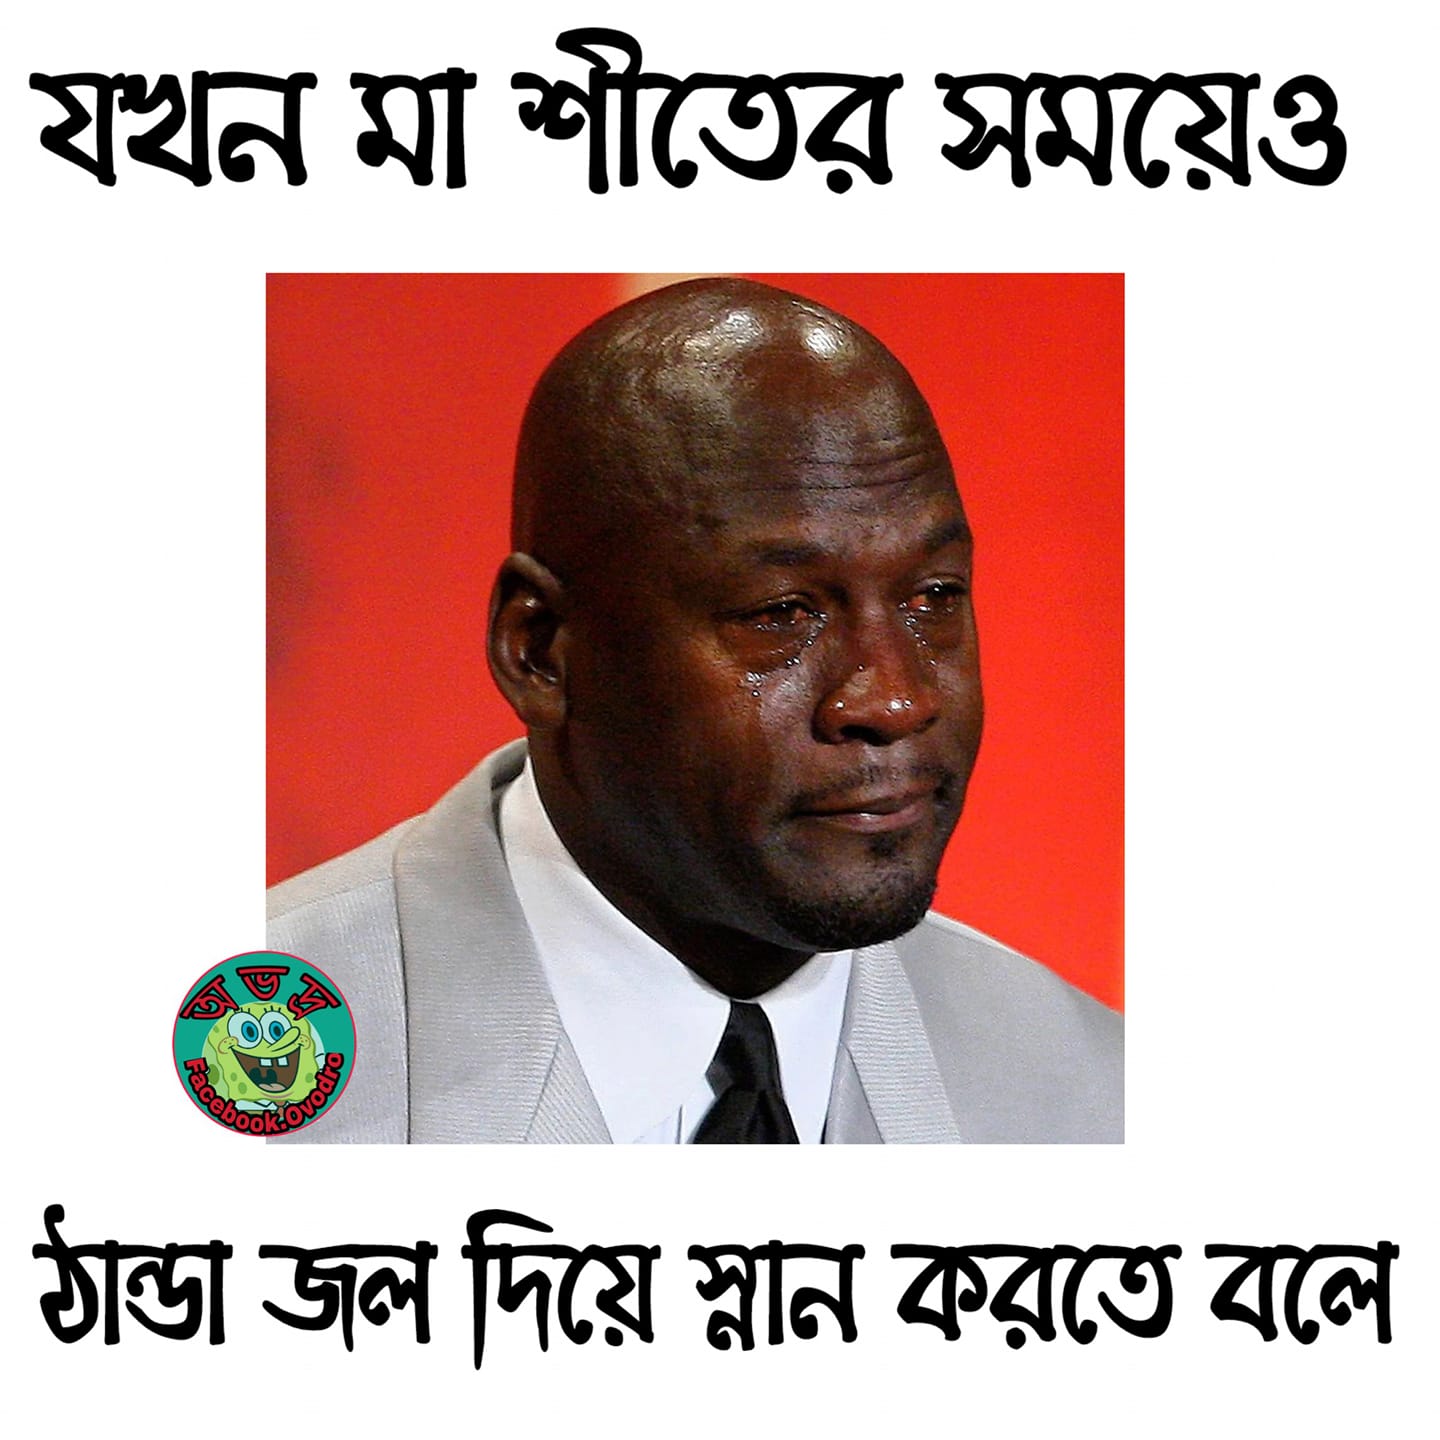
Text: যখন মা শীতের সময়েও ঠান্ডা জ্বল দিয়ে স্নান করতে বলে
Label: Non Hate